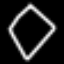
Label: diamond